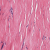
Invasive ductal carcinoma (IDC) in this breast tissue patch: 0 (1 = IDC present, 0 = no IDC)